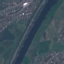
Land use / land cover class: River